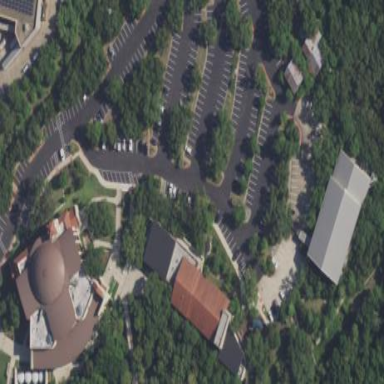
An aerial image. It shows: Beautiful church building.